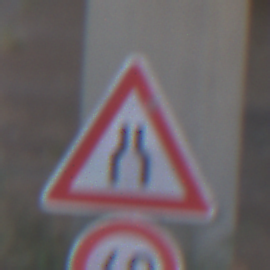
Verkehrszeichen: VerengteFahrbahn
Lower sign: Geschwindigkeit40
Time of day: Midday
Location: Roofed (Underpass)
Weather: Clear
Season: NotSpecified
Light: Natural